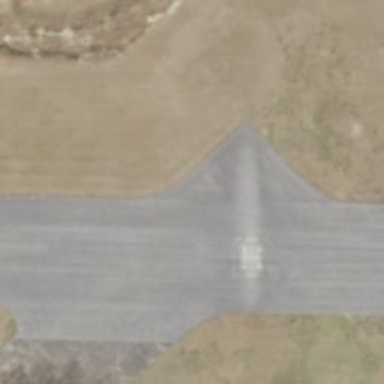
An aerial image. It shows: Runway surface made of asphalt at airport.